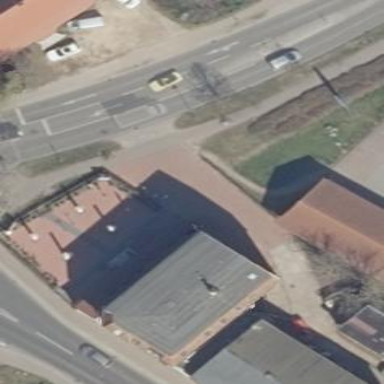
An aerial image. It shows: Street-side parking area.